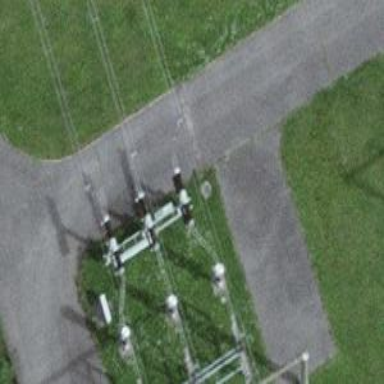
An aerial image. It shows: Switch used for power control.